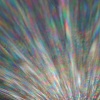
Label: sunburn